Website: lowes
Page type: cart
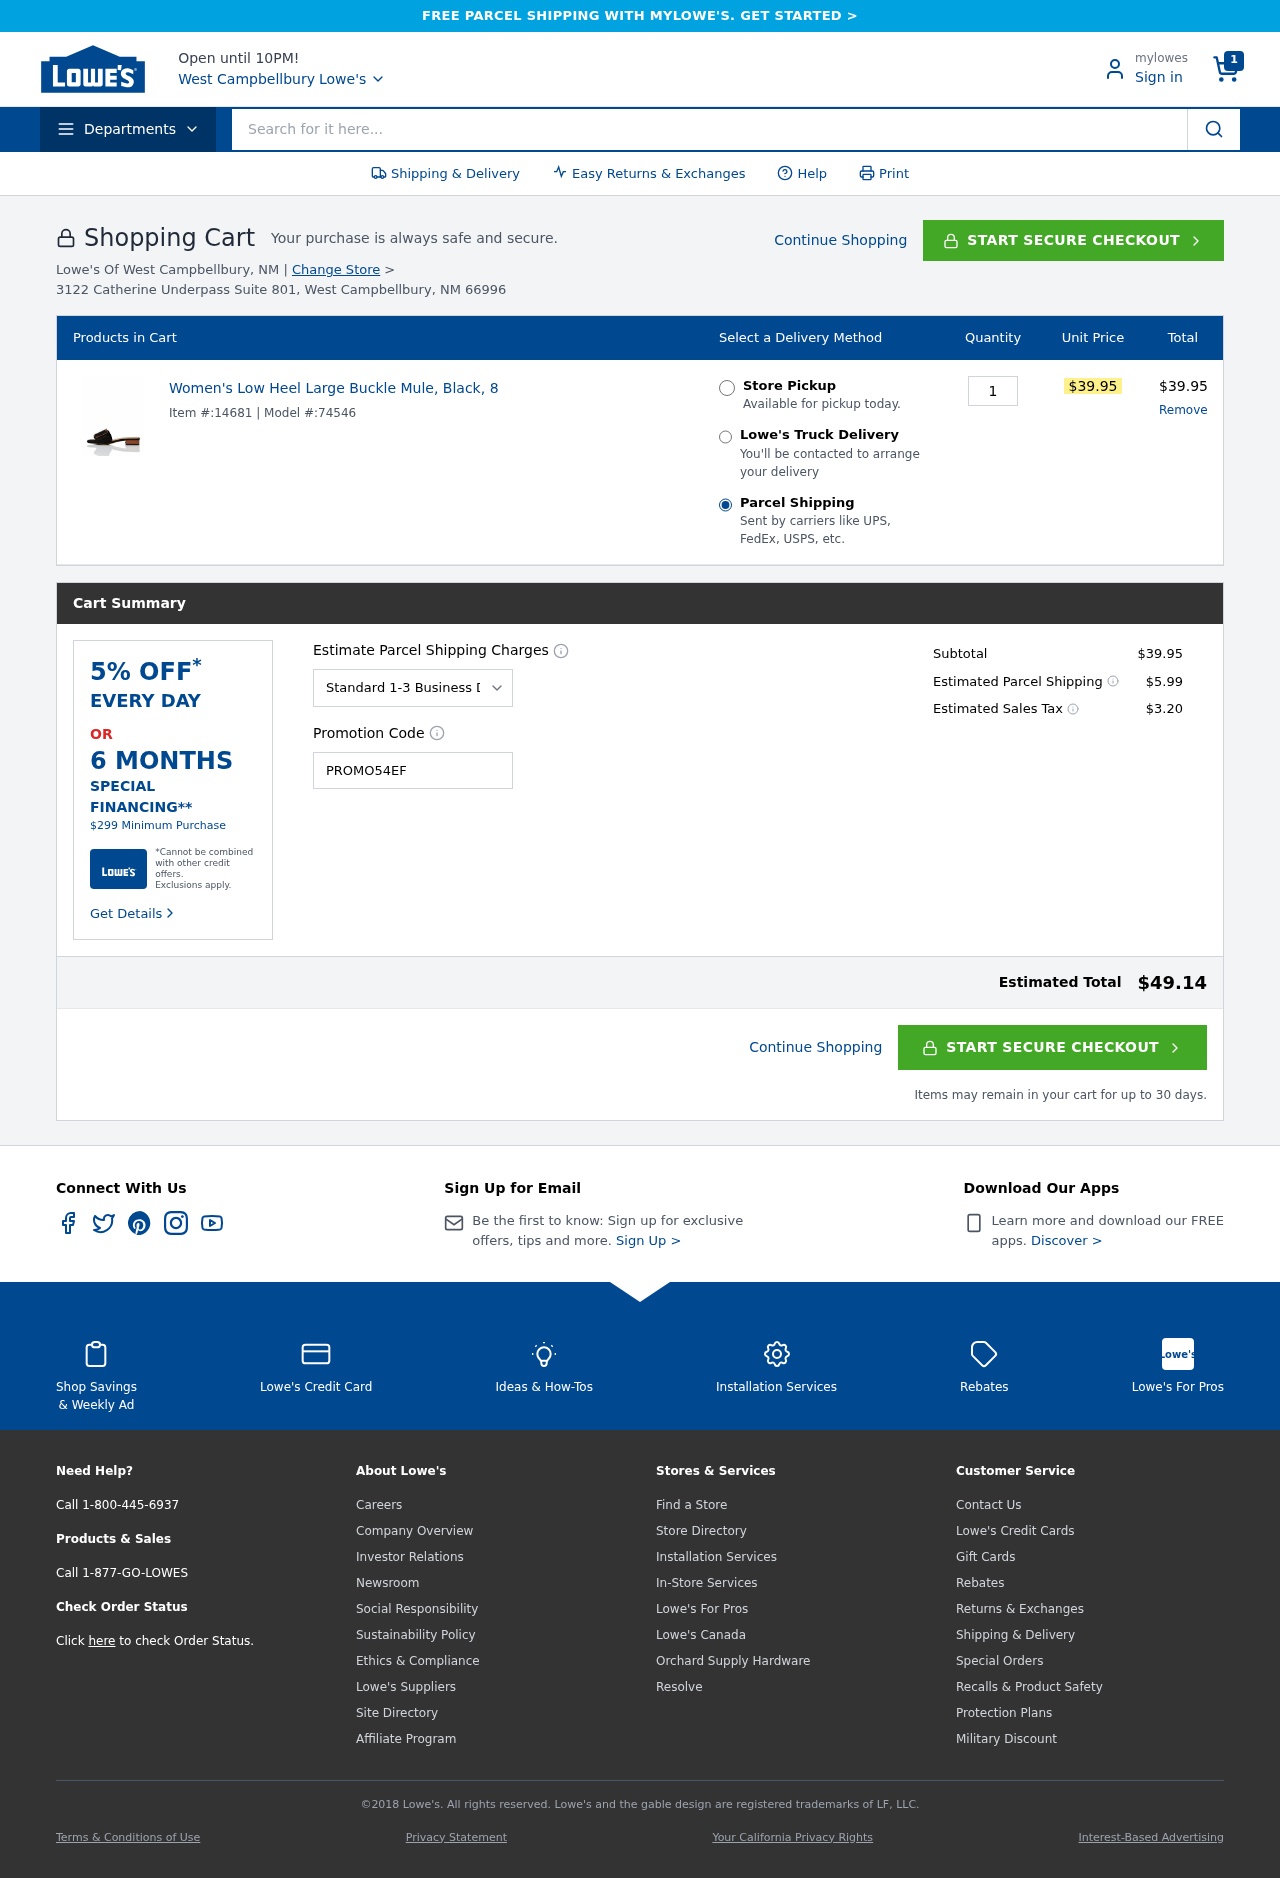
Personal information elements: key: PII_CITY
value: Campbellbury
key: PII_CITY
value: West Campbellbury
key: PII_POSTCODE
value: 66996
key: PII_PROMO_CODE
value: PROMO54EF
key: PII_STREET
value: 3122 Catherine Underpass Suite 801
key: PII_STATE_ABBR
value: NM
Product elements: key: PRODUCT1_NAME
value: Women's Low Heel Large Buckle Mule, Black, 8
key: PRODUCT1_PRICE
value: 39.95
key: PRODUCT1_QUANTITY
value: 1
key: PRODUCT1_MODEL
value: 74546
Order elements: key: ORDER_NUM_ITEMS
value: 1
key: ORDER_ITEM_ID
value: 14681
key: ORDER_LINE_TOTAL
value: $39.95
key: ORDER_SUBTOTAL
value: $39.95
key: ORDER_SHIPPING_COST
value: $5.99
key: ORDER_TAX
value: $3.20
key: ORDER_TOTAL
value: $49.14
Search elements: key: HEADER_SEARCH
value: Search for it here...